Question: I have 2 table stacked at a single page,one for filtering previous year and 2nd table for the current year and i pass in the same value from the DataSet to these two table , the only difference is that i need to filter it with the year using the Tablix Properties. Right now i am filtering the Year with the hardcoded value like 2008,2009 for 2nd table. I planned to do it dynamically, so i created another DataSet (DS2) and tried to put it in the 'fx(Expression) as =First(Fields!Year1.Value, "DataSet2")' in the Filter in the Value Textbox just like the diagram. but i get
'''
Error as : A FilterValue for the tablix 'Tablix1' includes an aggregate function.
Aggregate functions cannot be used in dataset filters or data region filters.
'''
i tried to use parameters, but it doen't return any table. any help would be appreciated.

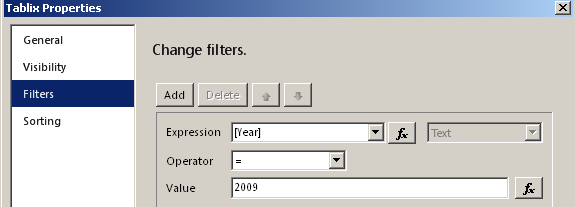
Answer: Do you want to calculate the years relative to the date the report is run?
That would be easier as the function Value would then be something like
'''
=Year(DateAdd("Year",-1,Now())
'''
for -1 for last year, -2 for two years ago etc.